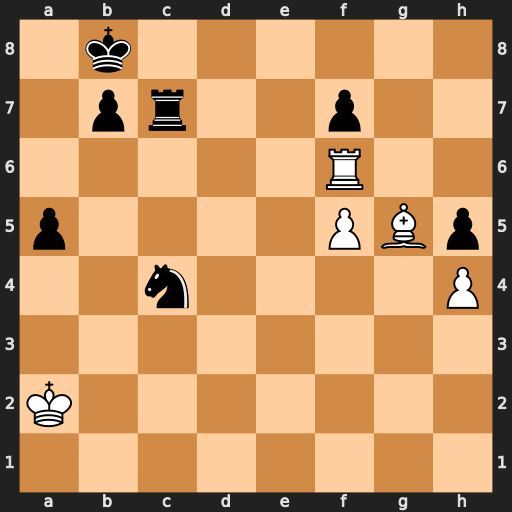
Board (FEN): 1k6/1pr2p2/5R2/p4PBp/2n4P/8/K7/8
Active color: w
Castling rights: -
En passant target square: -
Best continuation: Bf4 Kc8 Bxc7